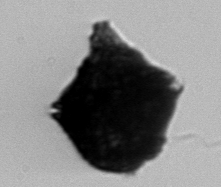
Label: Gonyaulax